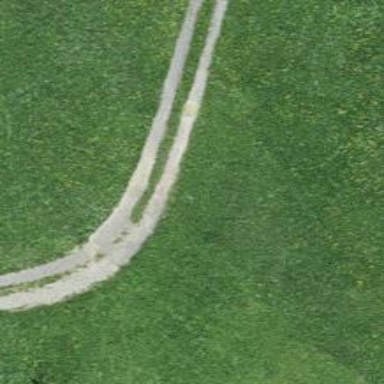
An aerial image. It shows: Well-maintained track road of grade 1.